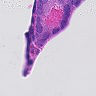
Metastatic tissue present: yes